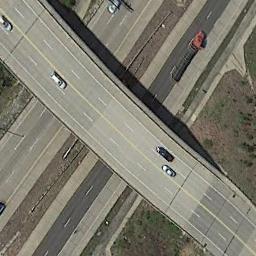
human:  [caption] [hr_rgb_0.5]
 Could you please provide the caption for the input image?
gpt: Several cars are on the overpass .

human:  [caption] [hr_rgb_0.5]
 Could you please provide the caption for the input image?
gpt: Two overpasses and a road cross here .

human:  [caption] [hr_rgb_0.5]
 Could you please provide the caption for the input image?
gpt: The overpass is next to the bare land with some cars .

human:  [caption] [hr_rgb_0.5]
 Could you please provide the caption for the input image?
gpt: The cross-line overpass is over the roads and some cars are driving on the roads and the overpass .

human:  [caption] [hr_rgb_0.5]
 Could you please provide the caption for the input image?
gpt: There are some brown lawns beside the overpass .